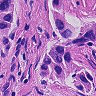
Metastatic tissue present: yes